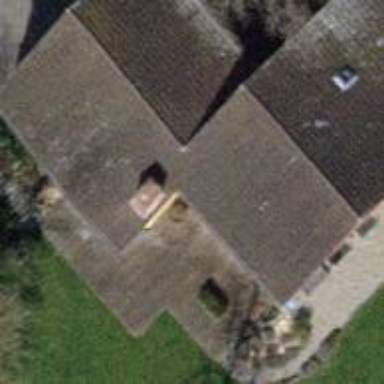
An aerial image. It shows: Detached building with gabled roof.